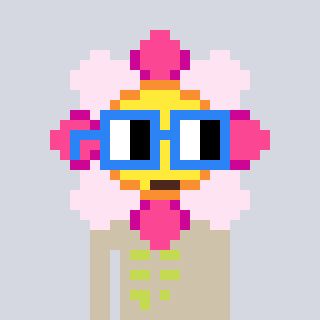
a pixel art character with square blue glasses, a flower-shaped head and a bege-colored body on a cool background